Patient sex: M
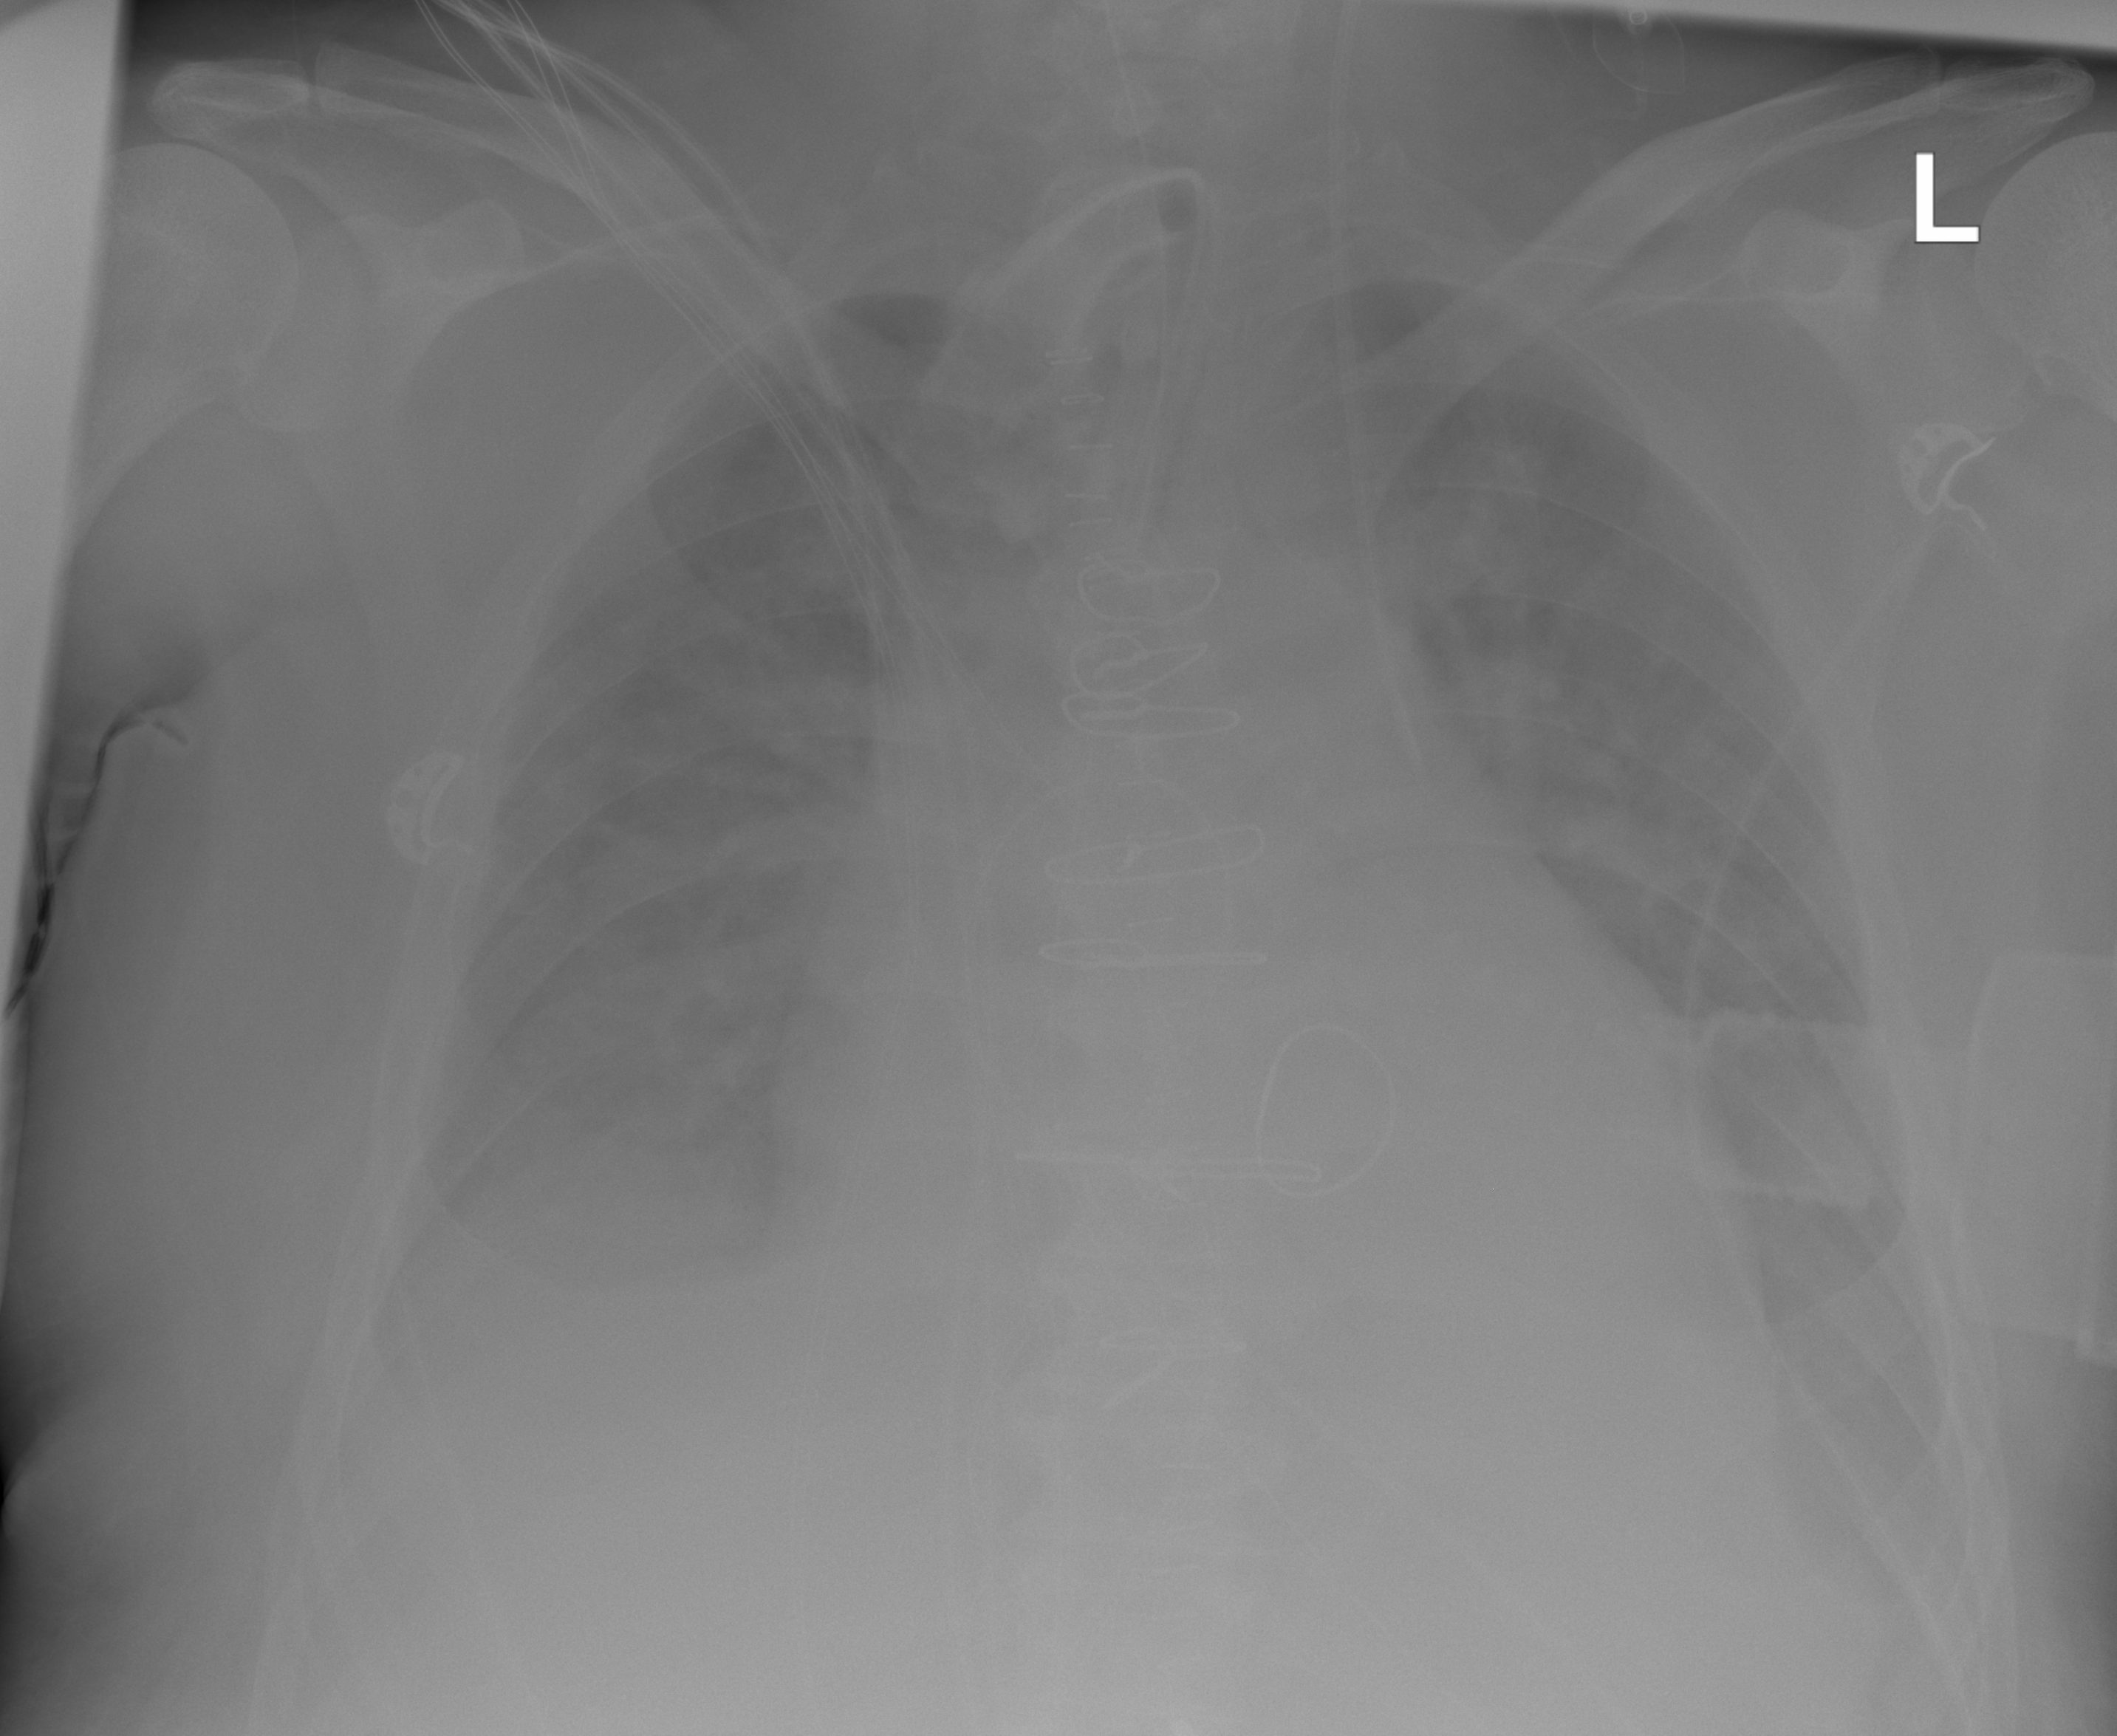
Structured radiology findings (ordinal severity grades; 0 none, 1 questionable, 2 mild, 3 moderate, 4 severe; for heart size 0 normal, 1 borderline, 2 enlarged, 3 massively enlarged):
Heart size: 2
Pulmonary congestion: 2
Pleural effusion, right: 2
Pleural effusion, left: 1
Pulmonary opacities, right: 1
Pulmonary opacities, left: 1
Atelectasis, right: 2
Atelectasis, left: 2